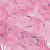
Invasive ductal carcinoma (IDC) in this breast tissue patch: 0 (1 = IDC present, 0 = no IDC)